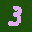
Label: 3